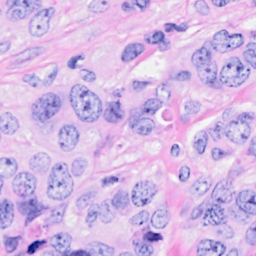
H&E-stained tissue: Breast